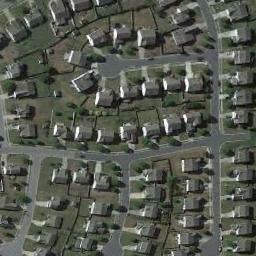
Label: residential